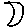
Label: moon